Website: apple-inc
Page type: payment
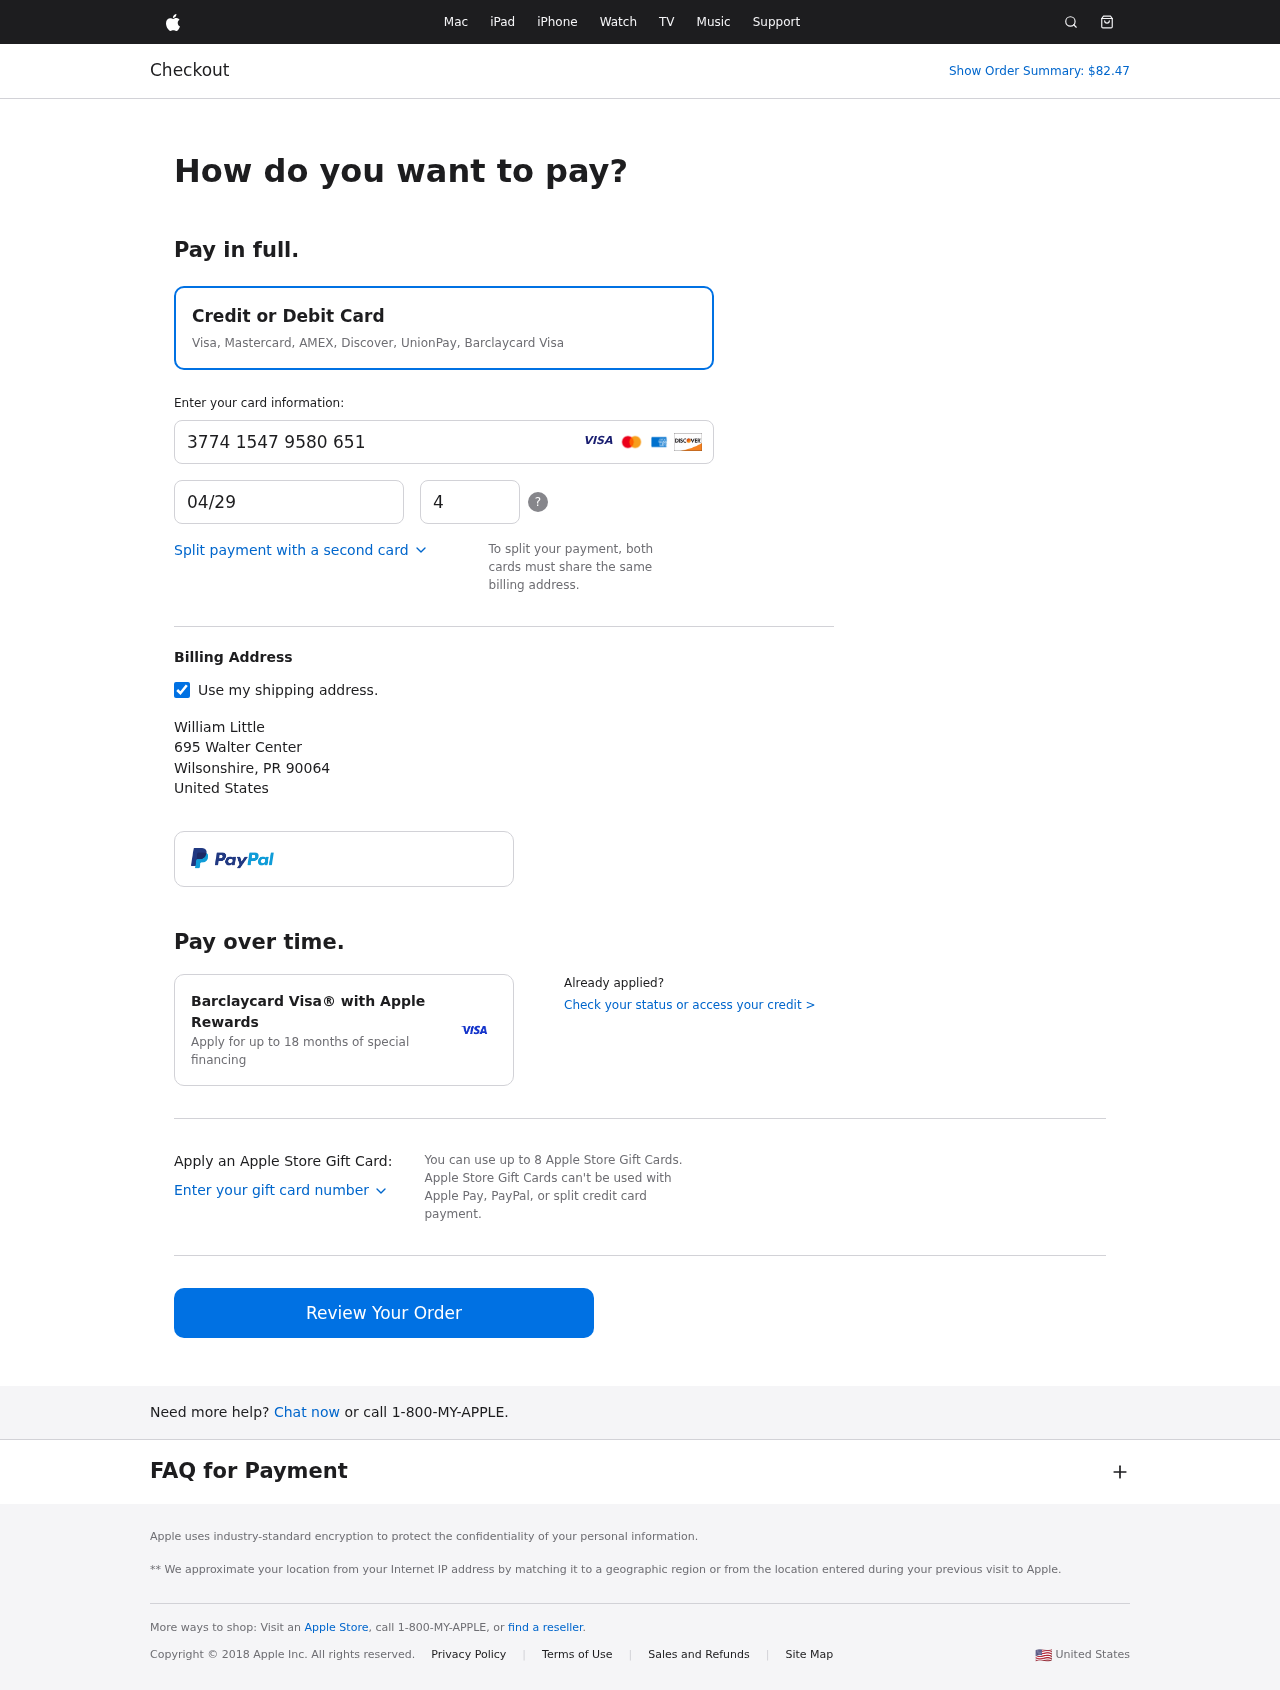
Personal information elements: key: PII_CARD_CVV
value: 4421
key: PII_CARD_EXPIRY
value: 04/29
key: PII_CARD_NUMBER
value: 3774 1547 9580 651
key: PII_CITY
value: Wilsonshire
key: PII_COUNTRY
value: United States
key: PII_FULLNAME
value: William Little
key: PII_POSTCODE
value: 90064
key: PII_STATE_ABBR
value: PR
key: PII_STREET
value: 695 Walter Center
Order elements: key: ORDER_TOTAL
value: Show Order Summary: $82.47